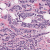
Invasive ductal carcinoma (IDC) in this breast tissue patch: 1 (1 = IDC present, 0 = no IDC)